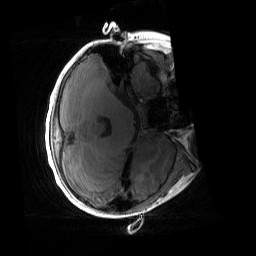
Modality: T1w
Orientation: axial
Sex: male
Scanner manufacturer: siemens
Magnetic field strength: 3 T
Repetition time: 1.9 s
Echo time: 0.00243 s